Question: I have a div with dynamic content that I'd like to position 500px from top of the viewport. Using
'''
position:fixed;
top:500px
'''
positions the TOP of the div, but how can I achieve to position the BOTTOM of the div 500 px from top?
Here is an example:
P.S.:
'''
position:fixed;
bottom: 12345px
'''
is not what I'm looking for.
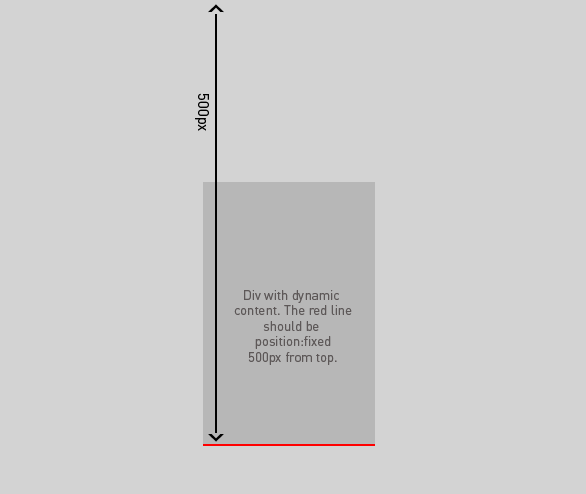
Answer: you can achieve it by putting the content into another div and then positioning it absolutely to the bottom of the fixed div like so: <URL>
'''
<div id="fixed">
<div id="dynamic">
blah blah
</div>
</div>
'''
'''
#fixed {position:fixed; top:500px; left:0;}
#dynamic {position:absolute; bottom:0;}
'''